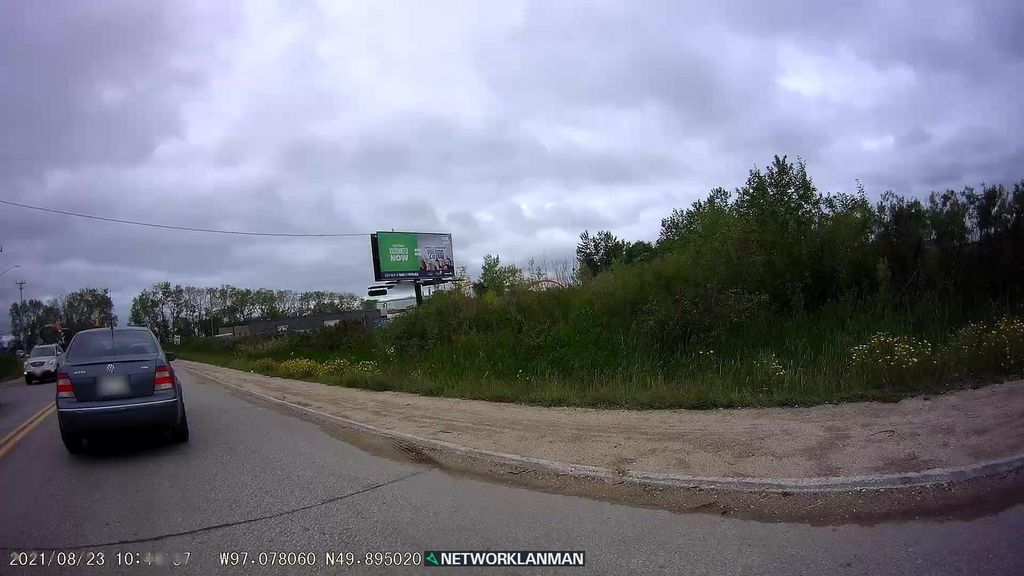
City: winnipeg